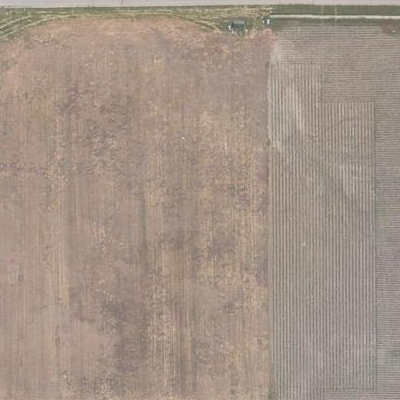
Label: bField